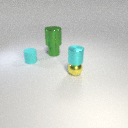
large green metal cylinder behind small cyan metal cylinder